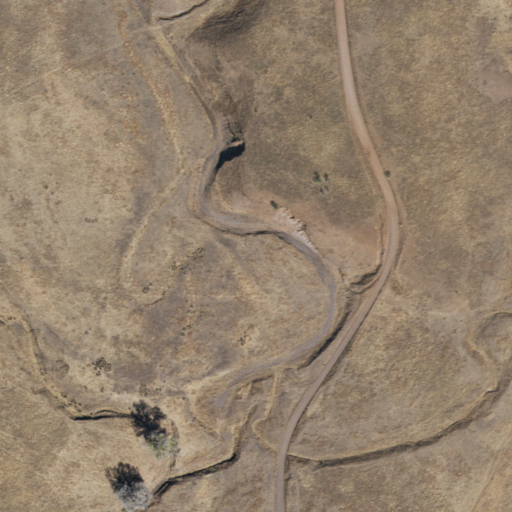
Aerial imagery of valley in Arizona named Sheep Ranch Canyon containing grassland, shrub, open development, and herbaceous wetlands